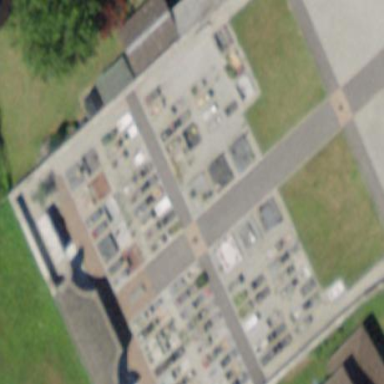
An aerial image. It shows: Cemetery.